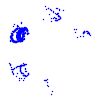
Particle: pion